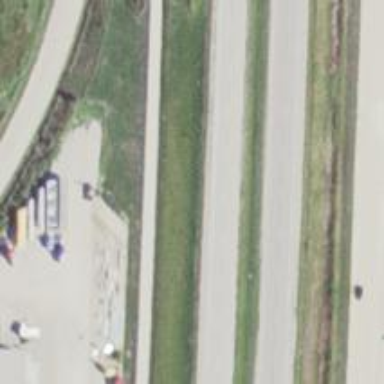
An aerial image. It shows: This image shows trunk highway that functions as expressway.